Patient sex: M
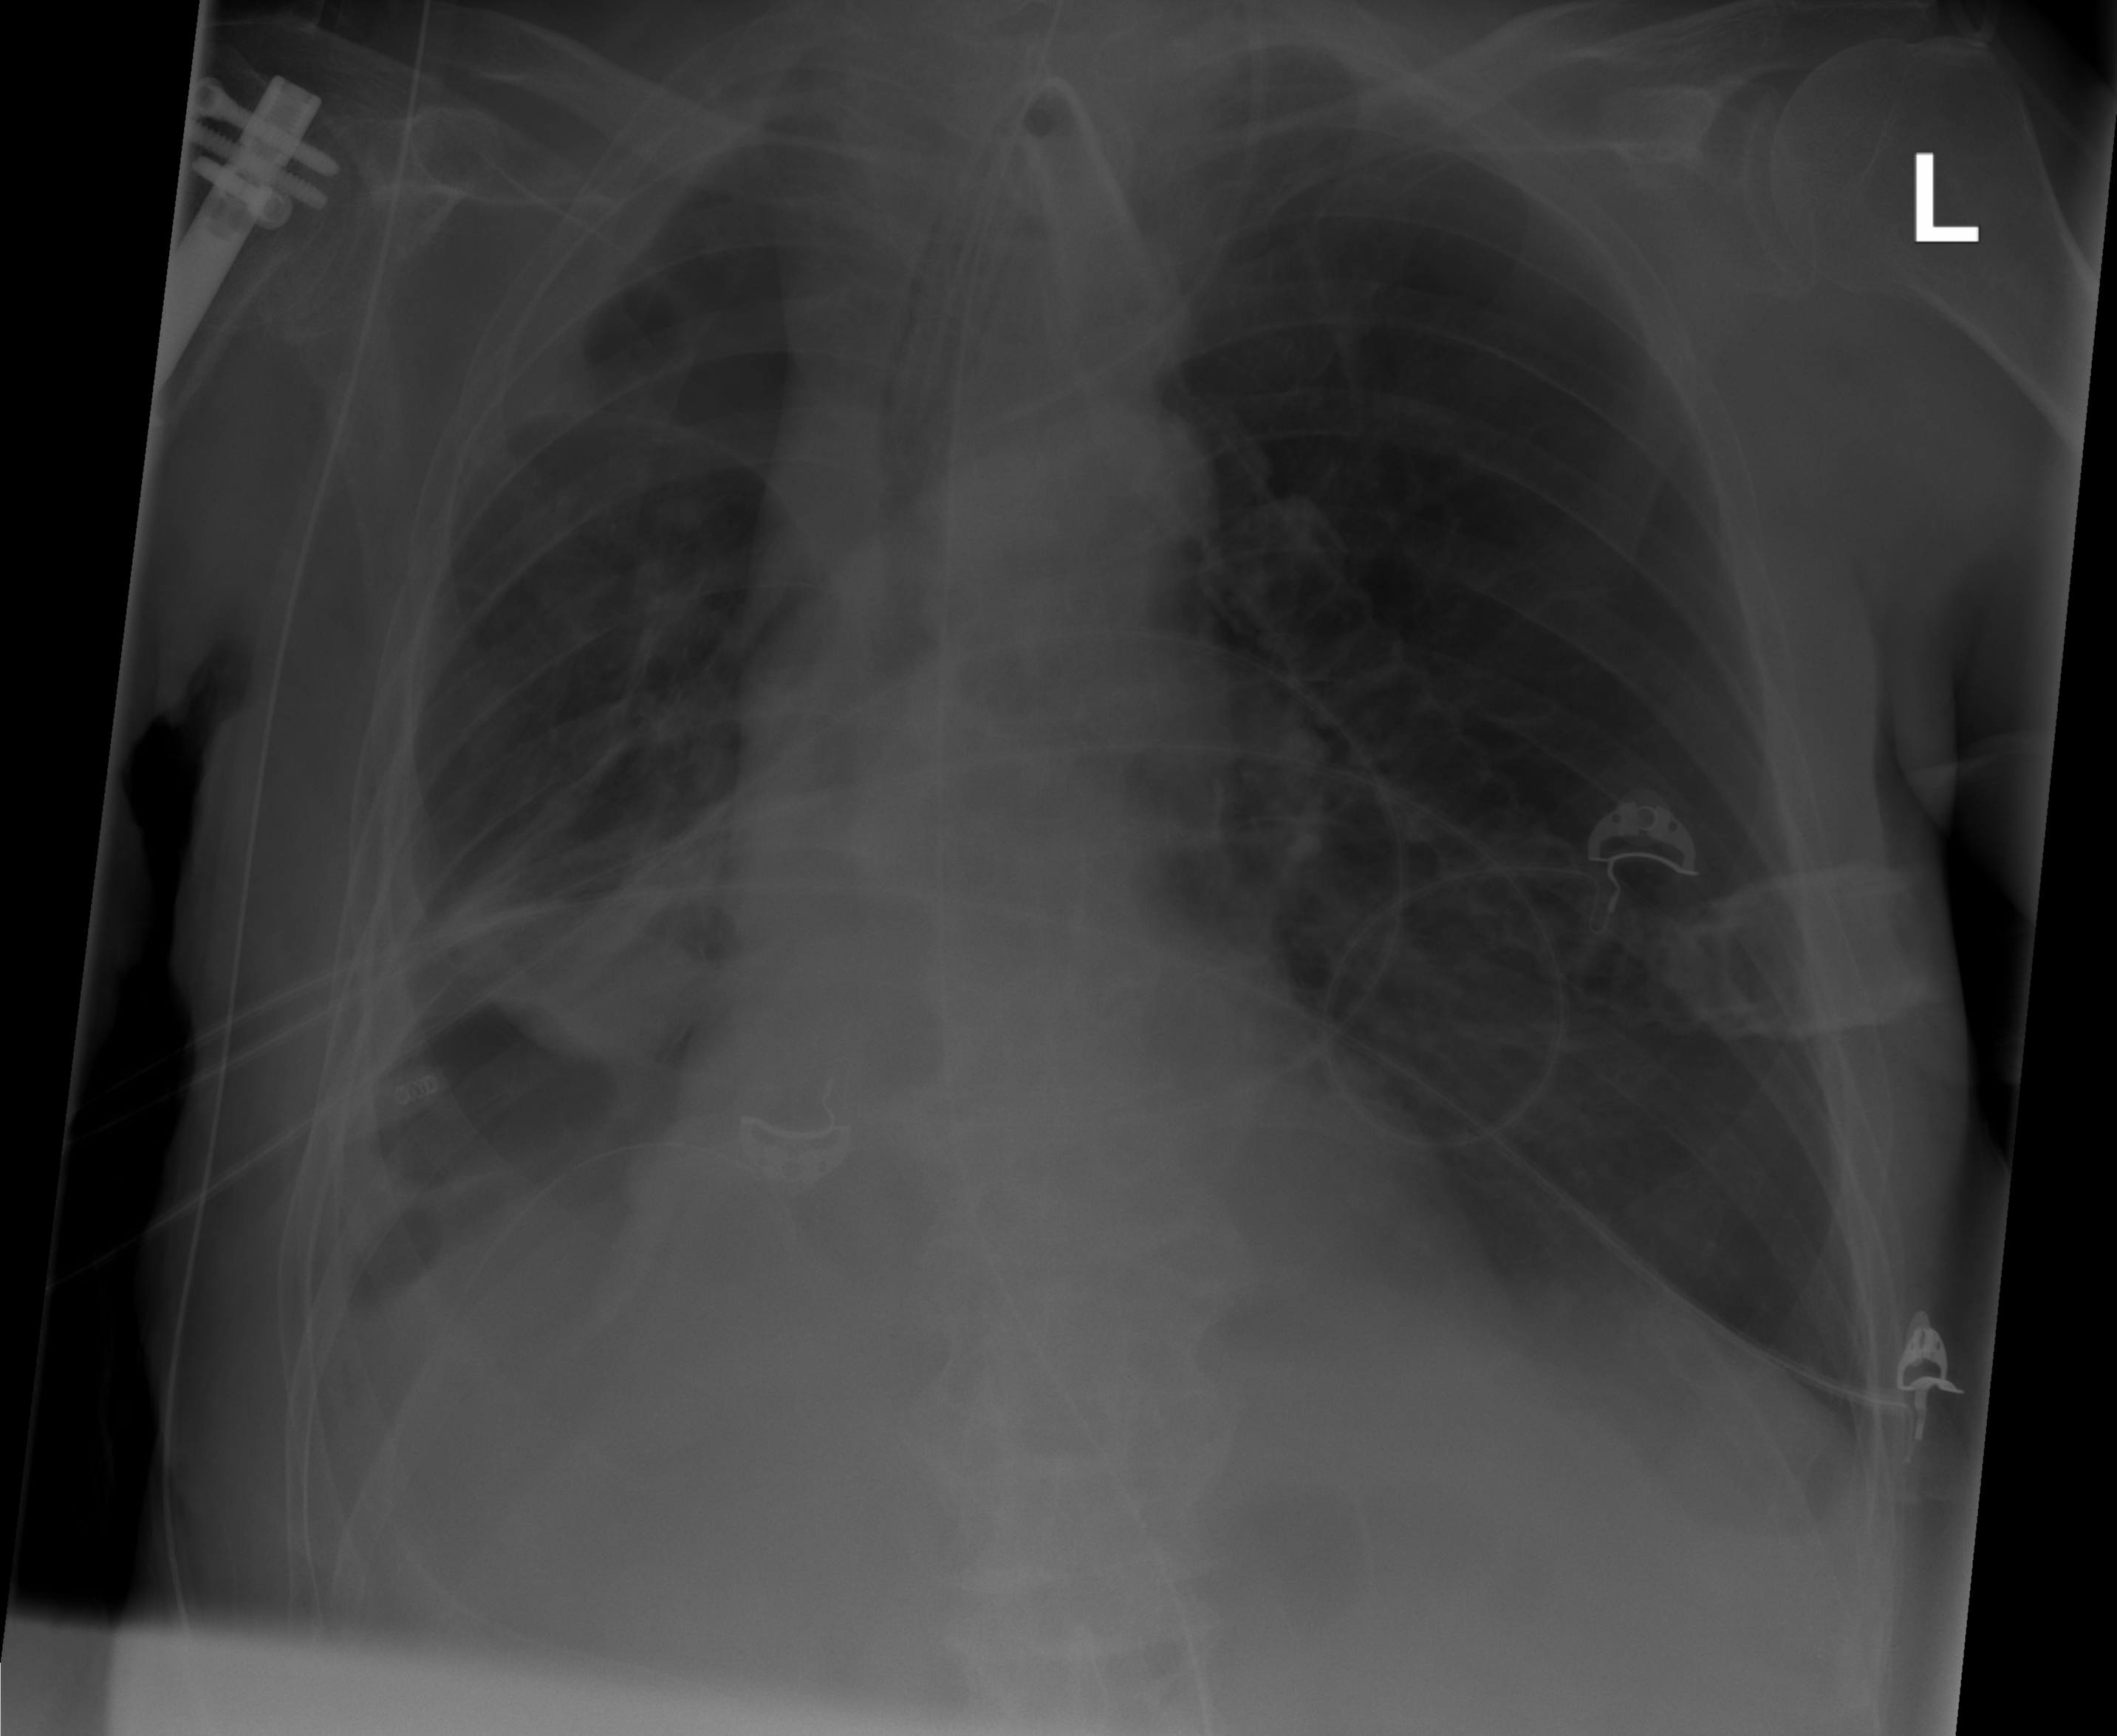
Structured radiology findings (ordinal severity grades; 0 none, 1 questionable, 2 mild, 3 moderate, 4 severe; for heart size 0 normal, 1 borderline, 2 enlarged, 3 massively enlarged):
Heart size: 0
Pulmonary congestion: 0
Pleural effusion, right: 2
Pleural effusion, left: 0
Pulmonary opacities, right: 2
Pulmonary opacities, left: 0
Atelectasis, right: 2
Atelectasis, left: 0